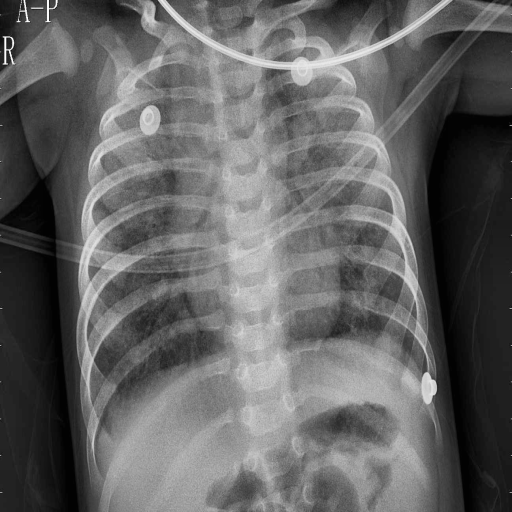
Finding: PNEUMONIA